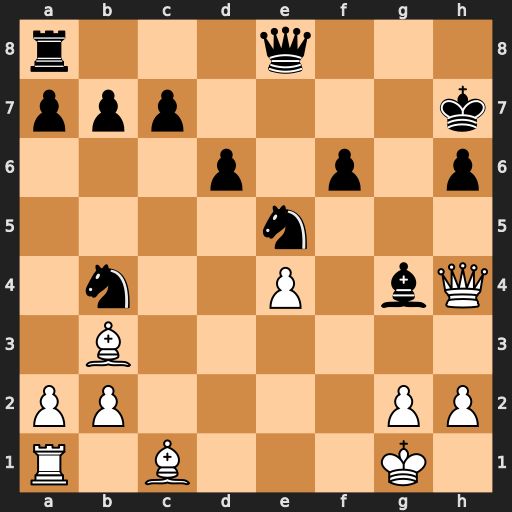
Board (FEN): r3q3/ppp4k/3p1p1p/4n3/1n2P1bQ/1B6/PP4PP/R1B3K1
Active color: w
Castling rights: -
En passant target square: -
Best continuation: Qxh6#